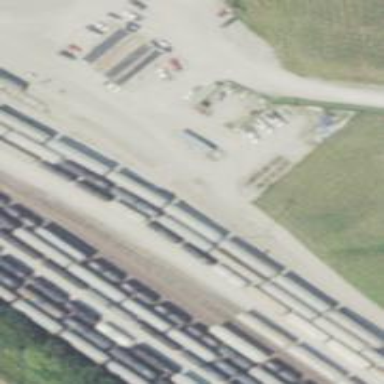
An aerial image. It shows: Railway spur service.